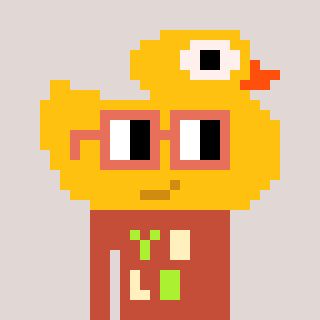
a pixel art character with square orange glasses, a ducky-shaped head and a rust-colored body on a warm background